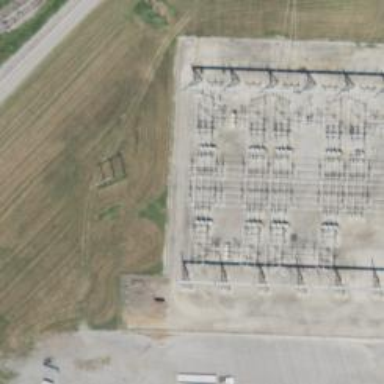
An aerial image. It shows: Switch used for power control.